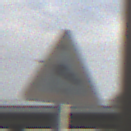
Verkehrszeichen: SeitenwindVonLinks
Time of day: SunriseSunset
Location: Outdoor (Suburban)
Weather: PartlyCloudy
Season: NotSpecified
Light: Natural